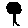
Label: tree